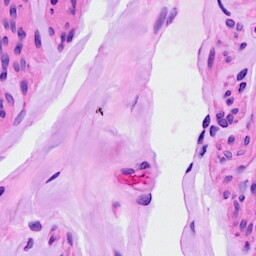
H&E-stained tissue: Ovarian